Question: I am a bit confused by this message sent by Xcode:

These are the specifications
1. When I delete a Taxi instance, it should also delete all its Passenger instances. Current Delete Rule: Cascade
2. When I delete a Passenger instance, it should just delete that particular instance. Even if it is the last Passenger instance of a Taxi instance. A Taxi can exist without Passengers (1:mc). Current Delete Rule: No Action
What delete rule do I need here to meet the requirements?
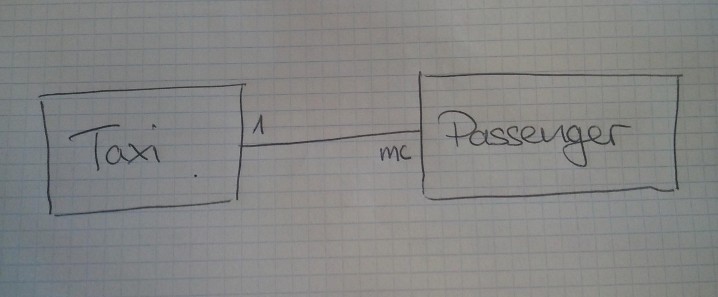
Answer: Set the delete rule to nullify, which simply nils out the link. "No Action" is a bit weird in that you can think of it as leaving a pointer that does not really exist I'm not sure if that's what it would really do).